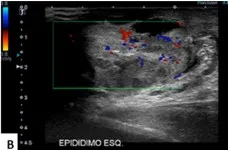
Ultrasound image showing a diffuse increase in the
dimensions of the left epididymis and diffuse altered echotexture, with an
increase in vascularization based on color Doppler mapping, compatible with
epididymitis.
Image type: radiology (ultrasound)